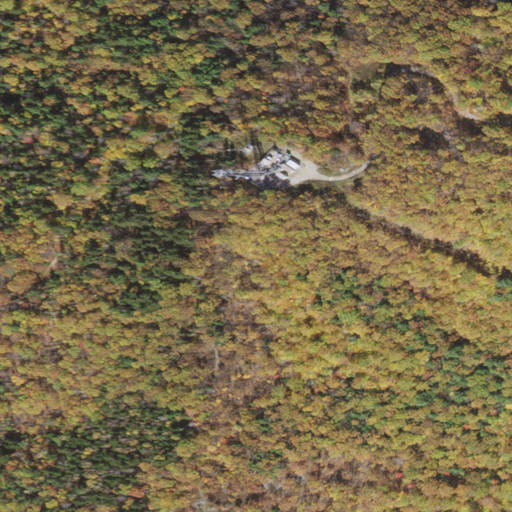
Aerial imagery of mountain in New Hampshire named Mount Rowe containing deciduous forest, mixed forest, evergreen forest, and low intensity development